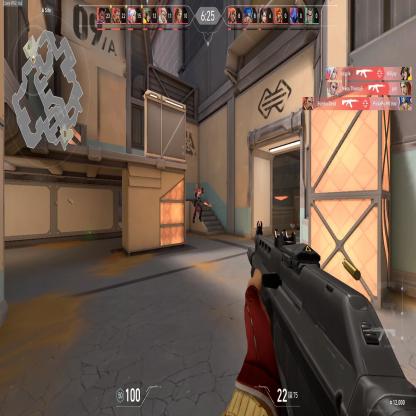
Label: enemy